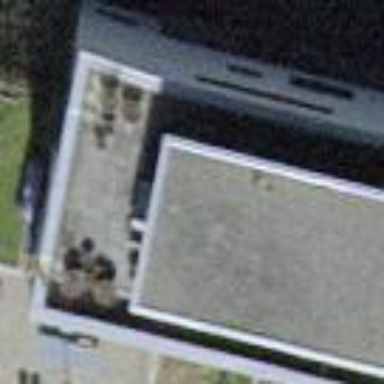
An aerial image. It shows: Flat-roofed building.